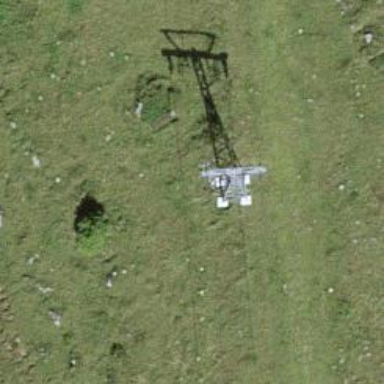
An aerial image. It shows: Pylon used for aerialway.